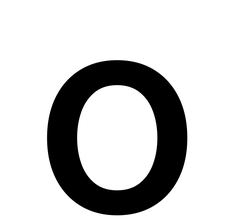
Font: Inter_Medium